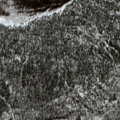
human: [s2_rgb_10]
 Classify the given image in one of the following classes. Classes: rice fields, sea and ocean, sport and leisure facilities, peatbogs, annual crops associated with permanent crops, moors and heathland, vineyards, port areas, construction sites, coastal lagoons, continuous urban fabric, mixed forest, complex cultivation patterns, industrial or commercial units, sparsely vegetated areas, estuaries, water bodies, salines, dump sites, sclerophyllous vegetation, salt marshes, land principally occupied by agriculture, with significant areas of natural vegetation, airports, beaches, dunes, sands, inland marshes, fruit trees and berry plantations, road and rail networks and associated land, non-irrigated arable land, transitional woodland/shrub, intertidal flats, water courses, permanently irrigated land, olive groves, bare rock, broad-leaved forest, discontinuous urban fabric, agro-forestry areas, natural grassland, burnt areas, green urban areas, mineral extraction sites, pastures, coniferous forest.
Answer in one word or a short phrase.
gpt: coniferous forest, mixed forest, peatbogs